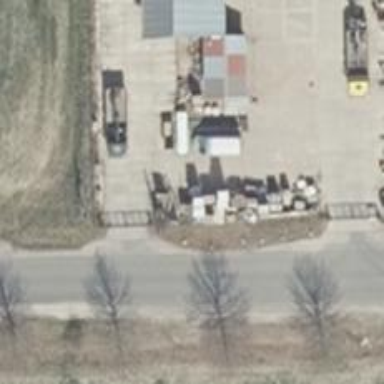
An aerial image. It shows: Driveway.